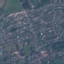
Land use / land cover: Residential